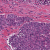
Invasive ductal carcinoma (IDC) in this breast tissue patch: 1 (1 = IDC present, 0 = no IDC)